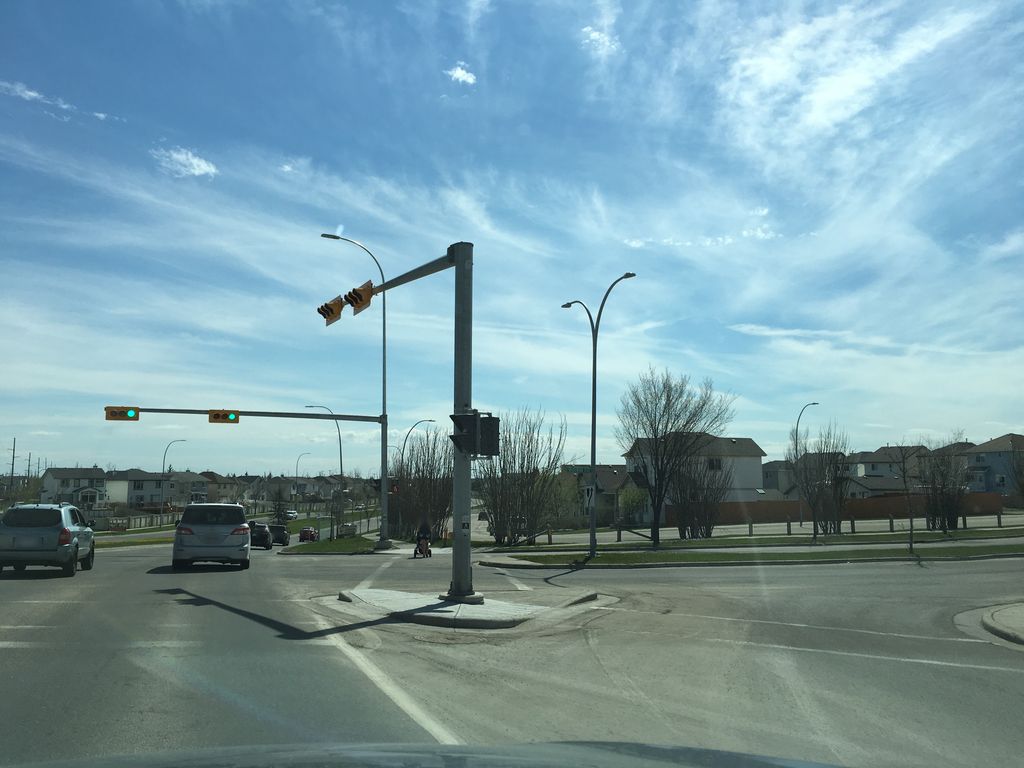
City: calgary